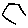
Label: hexagon